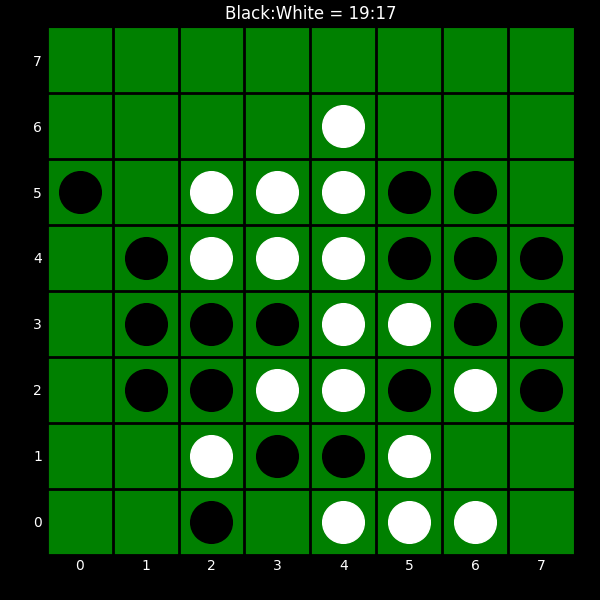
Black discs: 19
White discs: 17